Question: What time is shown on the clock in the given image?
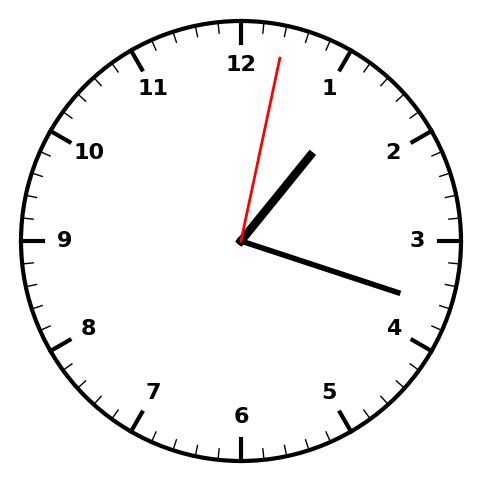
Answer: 01:18:02